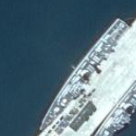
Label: cruiser